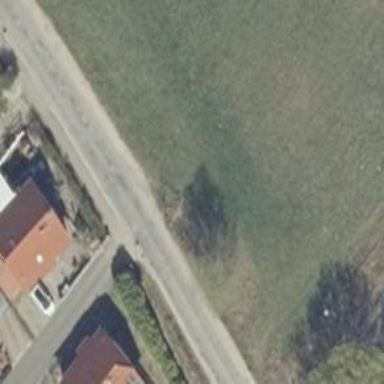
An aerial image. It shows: Footway.